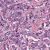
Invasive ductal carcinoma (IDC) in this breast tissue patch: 1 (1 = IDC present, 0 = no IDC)